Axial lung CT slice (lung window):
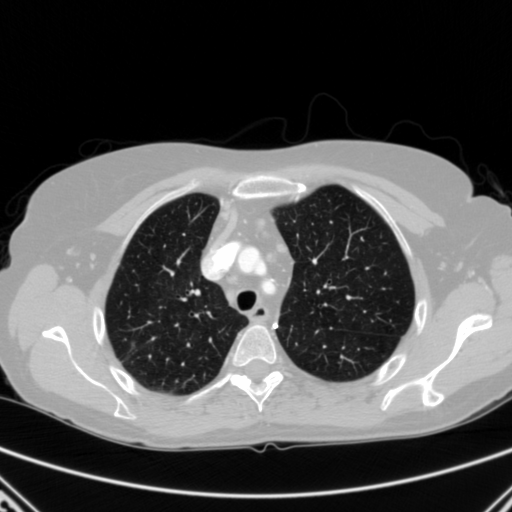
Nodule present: no